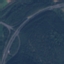
Land use / land cover: Highway